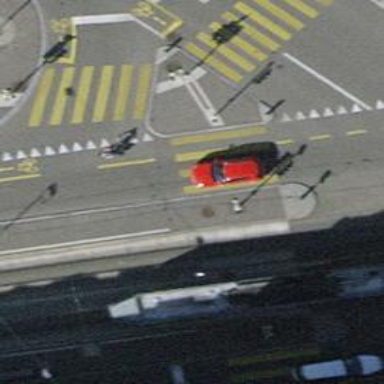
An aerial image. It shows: Crossing with traffic signals. It is zebra crossing.